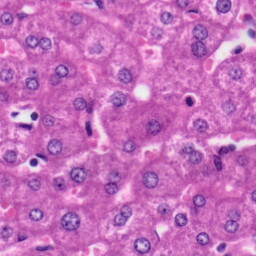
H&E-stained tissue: Liver